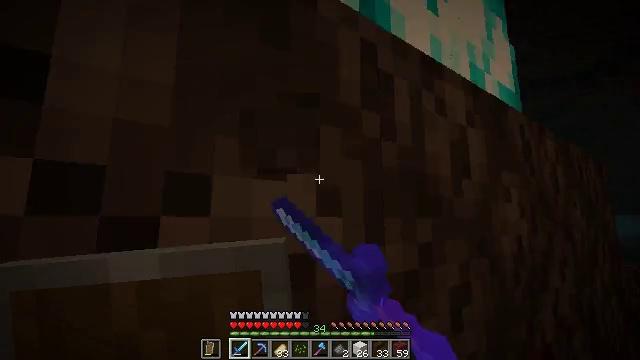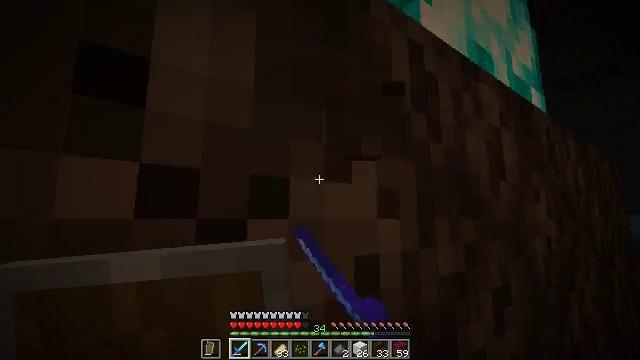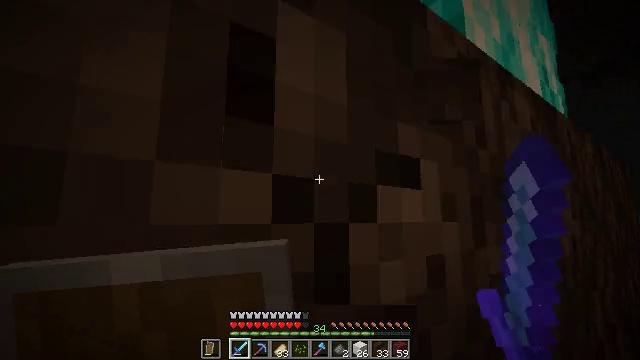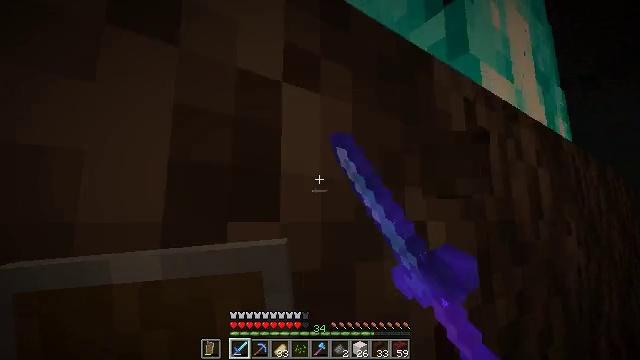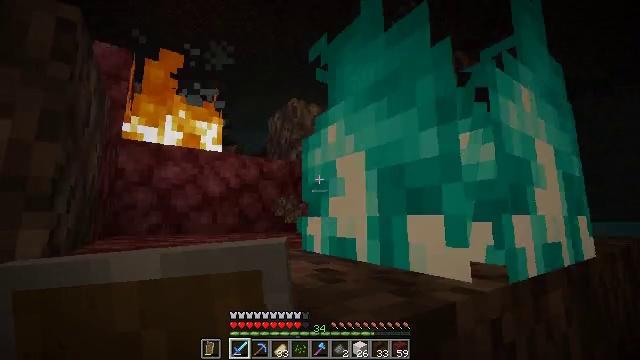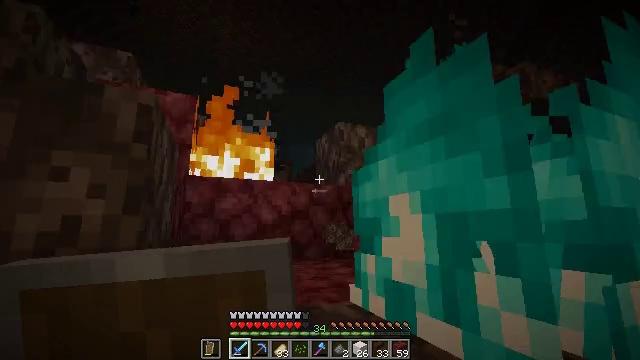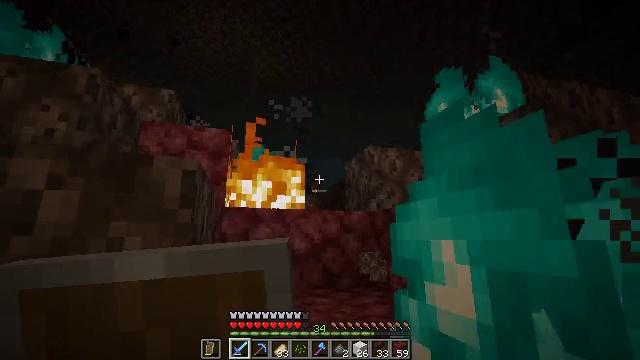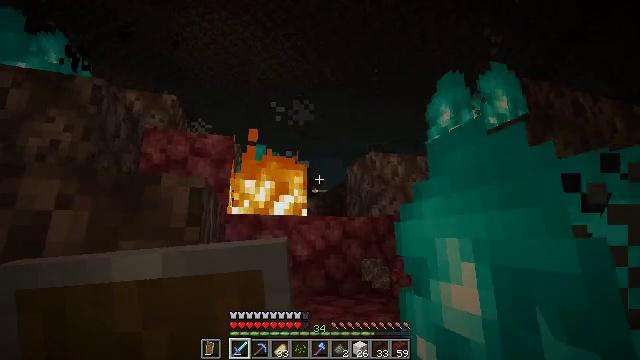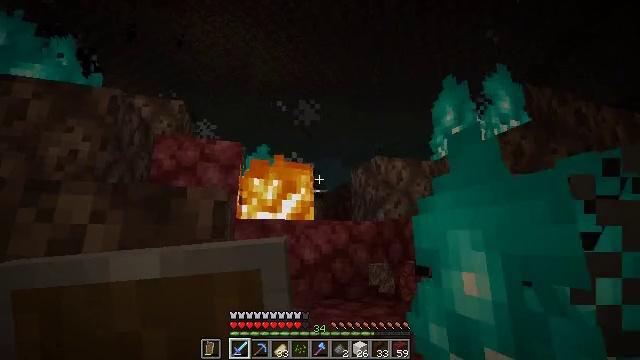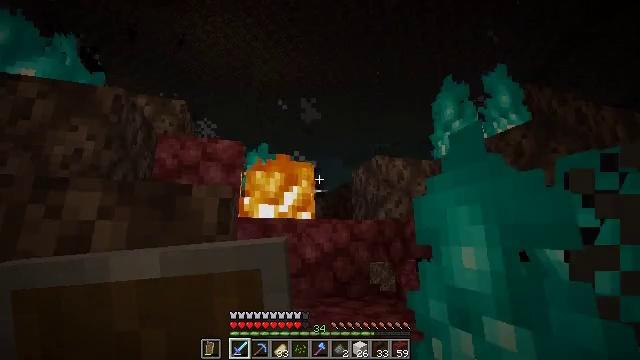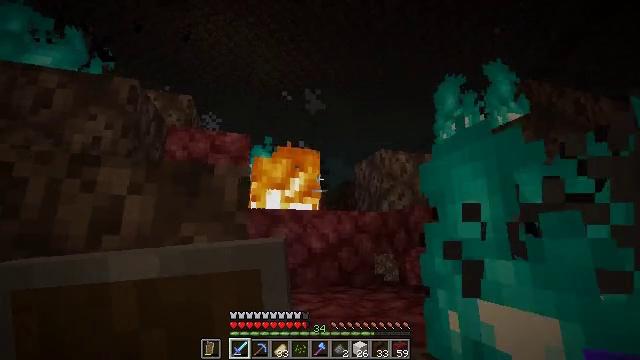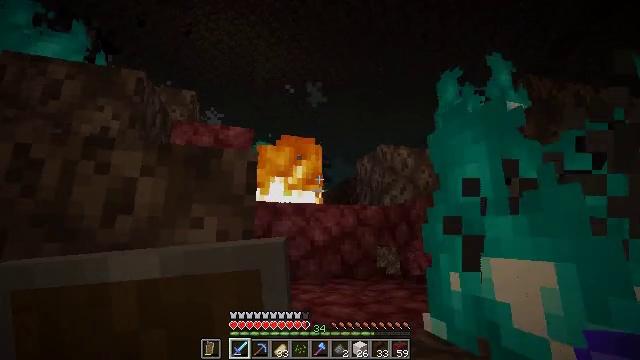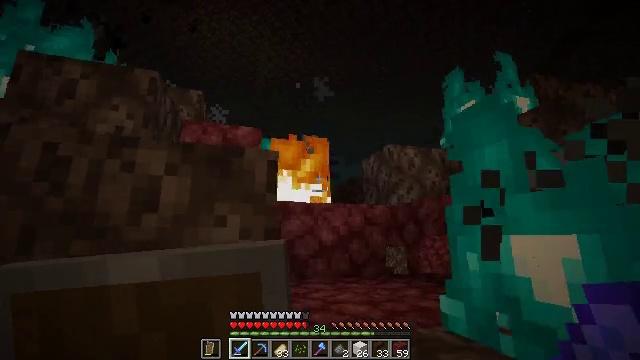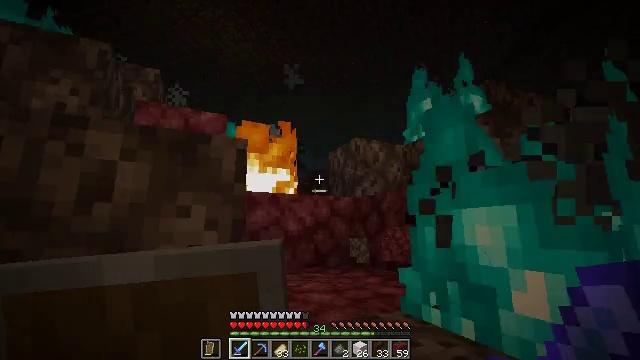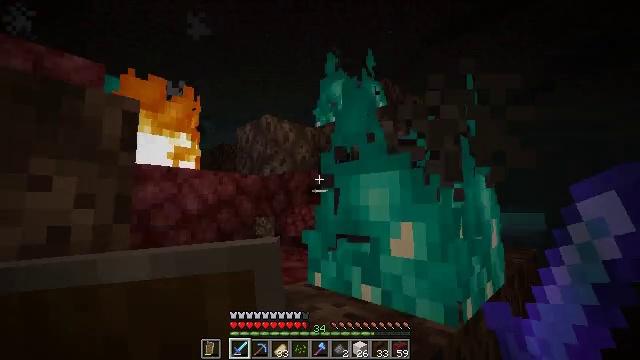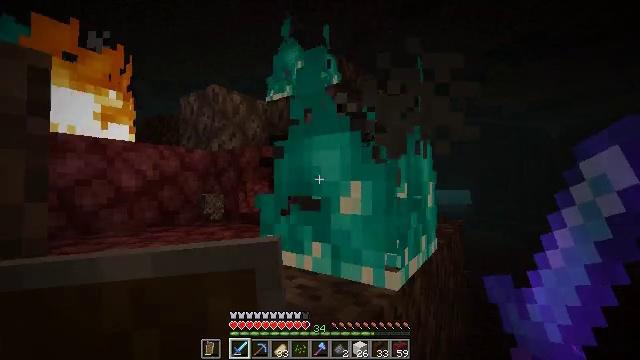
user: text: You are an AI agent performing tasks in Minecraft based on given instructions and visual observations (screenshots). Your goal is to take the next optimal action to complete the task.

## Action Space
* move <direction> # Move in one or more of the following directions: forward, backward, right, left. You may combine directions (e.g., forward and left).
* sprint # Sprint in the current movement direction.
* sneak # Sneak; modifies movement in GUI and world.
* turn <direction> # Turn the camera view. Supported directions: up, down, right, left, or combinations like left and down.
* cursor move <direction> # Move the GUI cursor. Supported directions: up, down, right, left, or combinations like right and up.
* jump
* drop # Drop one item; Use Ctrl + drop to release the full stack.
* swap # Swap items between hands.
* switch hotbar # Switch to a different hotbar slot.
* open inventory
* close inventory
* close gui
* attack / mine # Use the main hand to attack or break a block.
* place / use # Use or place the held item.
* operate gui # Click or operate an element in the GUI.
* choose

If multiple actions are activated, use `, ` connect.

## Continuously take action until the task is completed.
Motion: motion action
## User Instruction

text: Clear the area by removing soul fire.
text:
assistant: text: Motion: move left, attack / mine
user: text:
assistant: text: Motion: move left, attack / mine
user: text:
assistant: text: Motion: jump
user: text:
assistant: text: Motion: move left, turn left, jump
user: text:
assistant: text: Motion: move back and move left, turn left and up, jump
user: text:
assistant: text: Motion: move back and move left, turn left and up, jump
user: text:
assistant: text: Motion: move back and move left
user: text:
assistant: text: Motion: move back and move left
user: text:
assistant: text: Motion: move back and move left
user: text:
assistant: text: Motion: move left
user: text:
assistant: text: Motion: move left
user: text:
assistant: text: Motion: move left
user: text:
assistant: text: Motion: turn right and down
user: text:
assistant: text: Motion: turn right and down
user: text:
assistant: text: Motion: turn right and down
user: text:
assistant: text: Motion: turn right and down, attack / mine
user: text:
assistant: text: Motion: attack / mine
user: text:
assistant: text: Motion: attack / mine
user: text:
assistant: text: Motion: attack / mine
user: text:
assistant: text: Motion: attack / mine
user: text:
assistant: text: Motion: turn down, attack / mine
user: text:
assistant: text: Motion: turn down
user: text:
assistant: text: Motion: attack / mine
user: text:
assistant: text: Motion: attack / mine
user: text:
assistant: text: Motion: attack / mine
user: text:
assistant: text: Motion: attack / mine
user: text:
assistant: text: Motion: attack / mine
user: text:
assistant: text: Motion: attack / mine
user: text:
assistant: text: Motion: turn left and down, attack / mine
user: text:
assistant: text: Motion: attack / mine